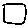
Label: square